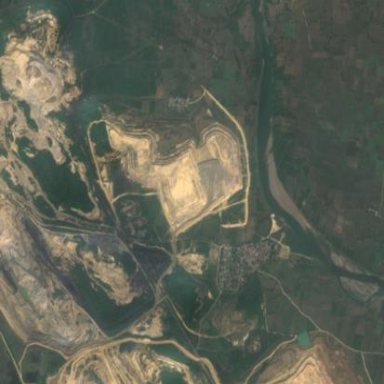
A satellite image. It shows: Spoil heap created by human activity.